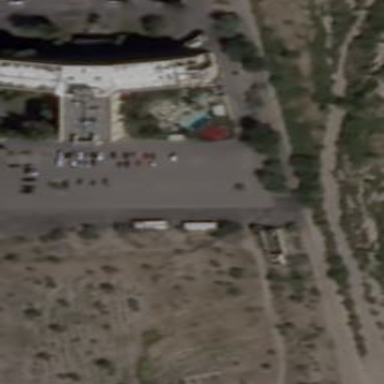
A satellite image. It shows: Parking area with surface.